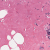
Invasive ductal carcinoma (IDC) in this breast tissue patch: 0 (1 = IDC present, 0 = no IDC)